Question: I am using ASP.NET Web Forms, and I have a problem with how to handle the state.
I am adding a new product, and the product has different variations. Each variation has several unique characteristics, for instance: Price, purchase price, variation_type, variation_value.
In the UI, I want to be able to add a list of variations. When I've added X variations and other info about the product, I want to submit the whole form and then start doing the adding-to-database part.
Ok, now with an image. A user adds a new name for the variation, clicks "Add" and then it's added to the current variations ListBox control. When clicking a variation in the "Current variations", i can fill out the information about the variation, and save it.
When I am done with all the variations, I can submit the form.

If I use AutoPostBack of the Current variations and it makes a postback, everything is forgotten because of the state. Using standard ASP.NET web forms, I can't find a way to store these lists.
What I really need, would be the ListBox from Windows Forms which contains objects. But good luck with a stateless web ;-)
- At every click, changes are saved into a temporary session which is used when submitting the form- At every click, I could save stuff into the database temporarily
A great solution would be some jQuery magic, where I dynamically can create all the rows I need without a postback. Then when I am done, I could iterate all the controls, and store it in the database.
I guess this is a normal issue, and someone can send a link to something obvious, or maybe show me how easy it is to fix it! :-)
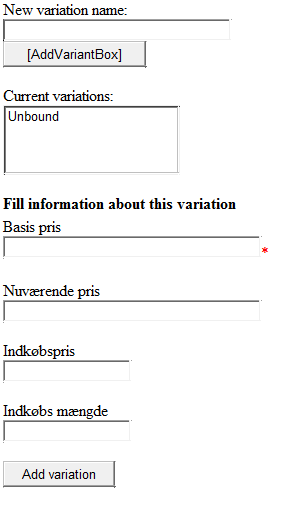
Answer: This is most certainly a place where I feel that ViewState should be used. Ordinarily, I argue against using ViewState in Web Forms. However, you are in such a place where this 'stateful' operation is necessary.
With an ASPX that contains form elements like this:
'''
New Variation:
<asp:TextBox runat="server" ID="newName"></asp:TextBox>
<br />
<asp:Button runat="server" ID="addName" Text="Add Variant" OnClick="addName_Click" />
<br />
<br />
Current Variations:<br />
<asp:ListBox runat="server" ID="listOfVariations" Width="200px"
AutoPostBack="true"
OnSelectedIndexChanged="listOfVariations_SelectedIndexChanged">
</asp:ListBox>
<br />
Feature 1:<br />
<asp:TextBox runat="server" ID="feature"></asp:TextBox>
<br />
<asp:Button runat="server" ID="submit" Text="Add Variation" />
'''
You can write a code-behind then that moves the data into ViewState to be remembered between page loads:
'''
protected void addName_Click(object sender, EventArgs e)
{
listOfVariations.Items.Add(newName.Text);
ViewState.Add("item_" + newName.Text, new VariantObject{ Name = newName.Text });
newName.Text = "";
}
[Serializable]
public class VariantObject
{
public string Name { get; set; }
public string Feature1 { get; set; }
}
protected void listOfVariations_SelectedIndexChanged(object sender, EventArgs e)
{
var v = ViewState["item_" + listOfVariations.SelectedValue] as VariantObject;
feature.Text = v.Feature1 ?? "";
}
'''